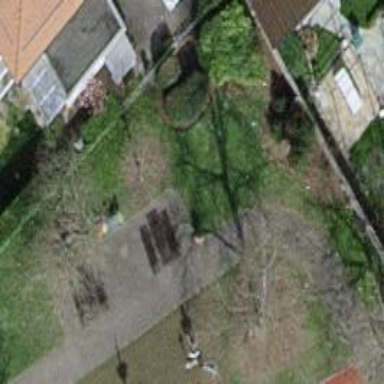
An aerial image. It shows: Picnic table located in leisure land area.